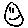
Label: smiley face